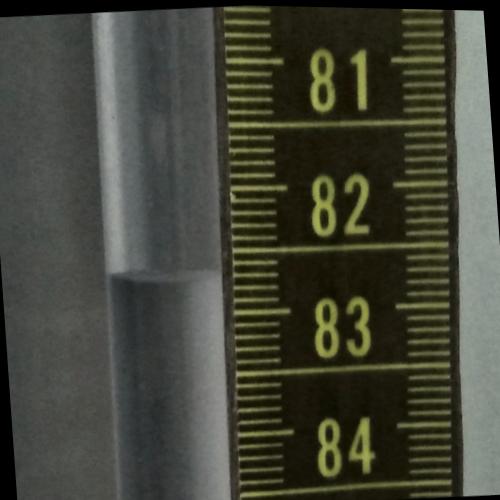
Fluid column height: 82.7 cm